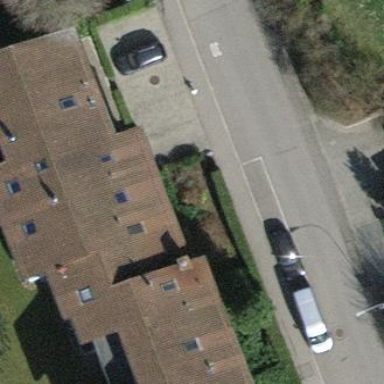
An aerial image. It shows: Image showing building with apartments.